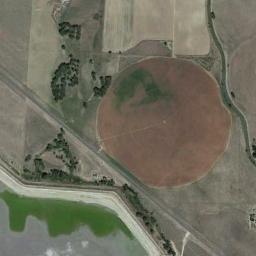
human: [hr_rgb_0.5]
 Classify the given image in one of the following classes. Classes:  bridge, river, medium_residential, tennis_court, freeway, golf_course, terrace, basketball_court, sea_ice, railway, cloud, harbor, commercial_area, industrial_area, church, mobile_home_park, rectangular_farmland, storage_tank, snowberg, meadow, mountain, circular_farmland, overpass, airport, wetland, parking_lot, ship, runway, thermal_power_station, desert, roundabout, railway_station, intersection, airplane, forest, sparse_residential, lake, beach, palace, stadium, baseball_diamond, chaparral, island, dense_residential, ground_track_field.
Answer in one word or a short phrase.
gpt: circular_farmland